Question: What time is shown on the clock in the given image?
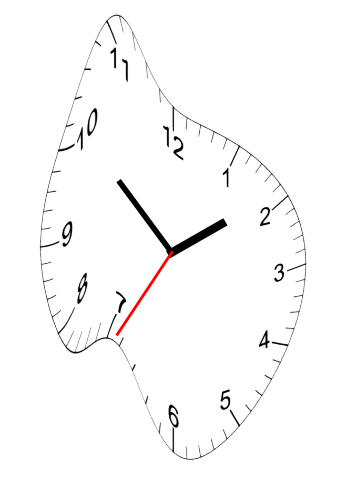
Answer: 01:51:35